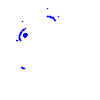
Particle: pion